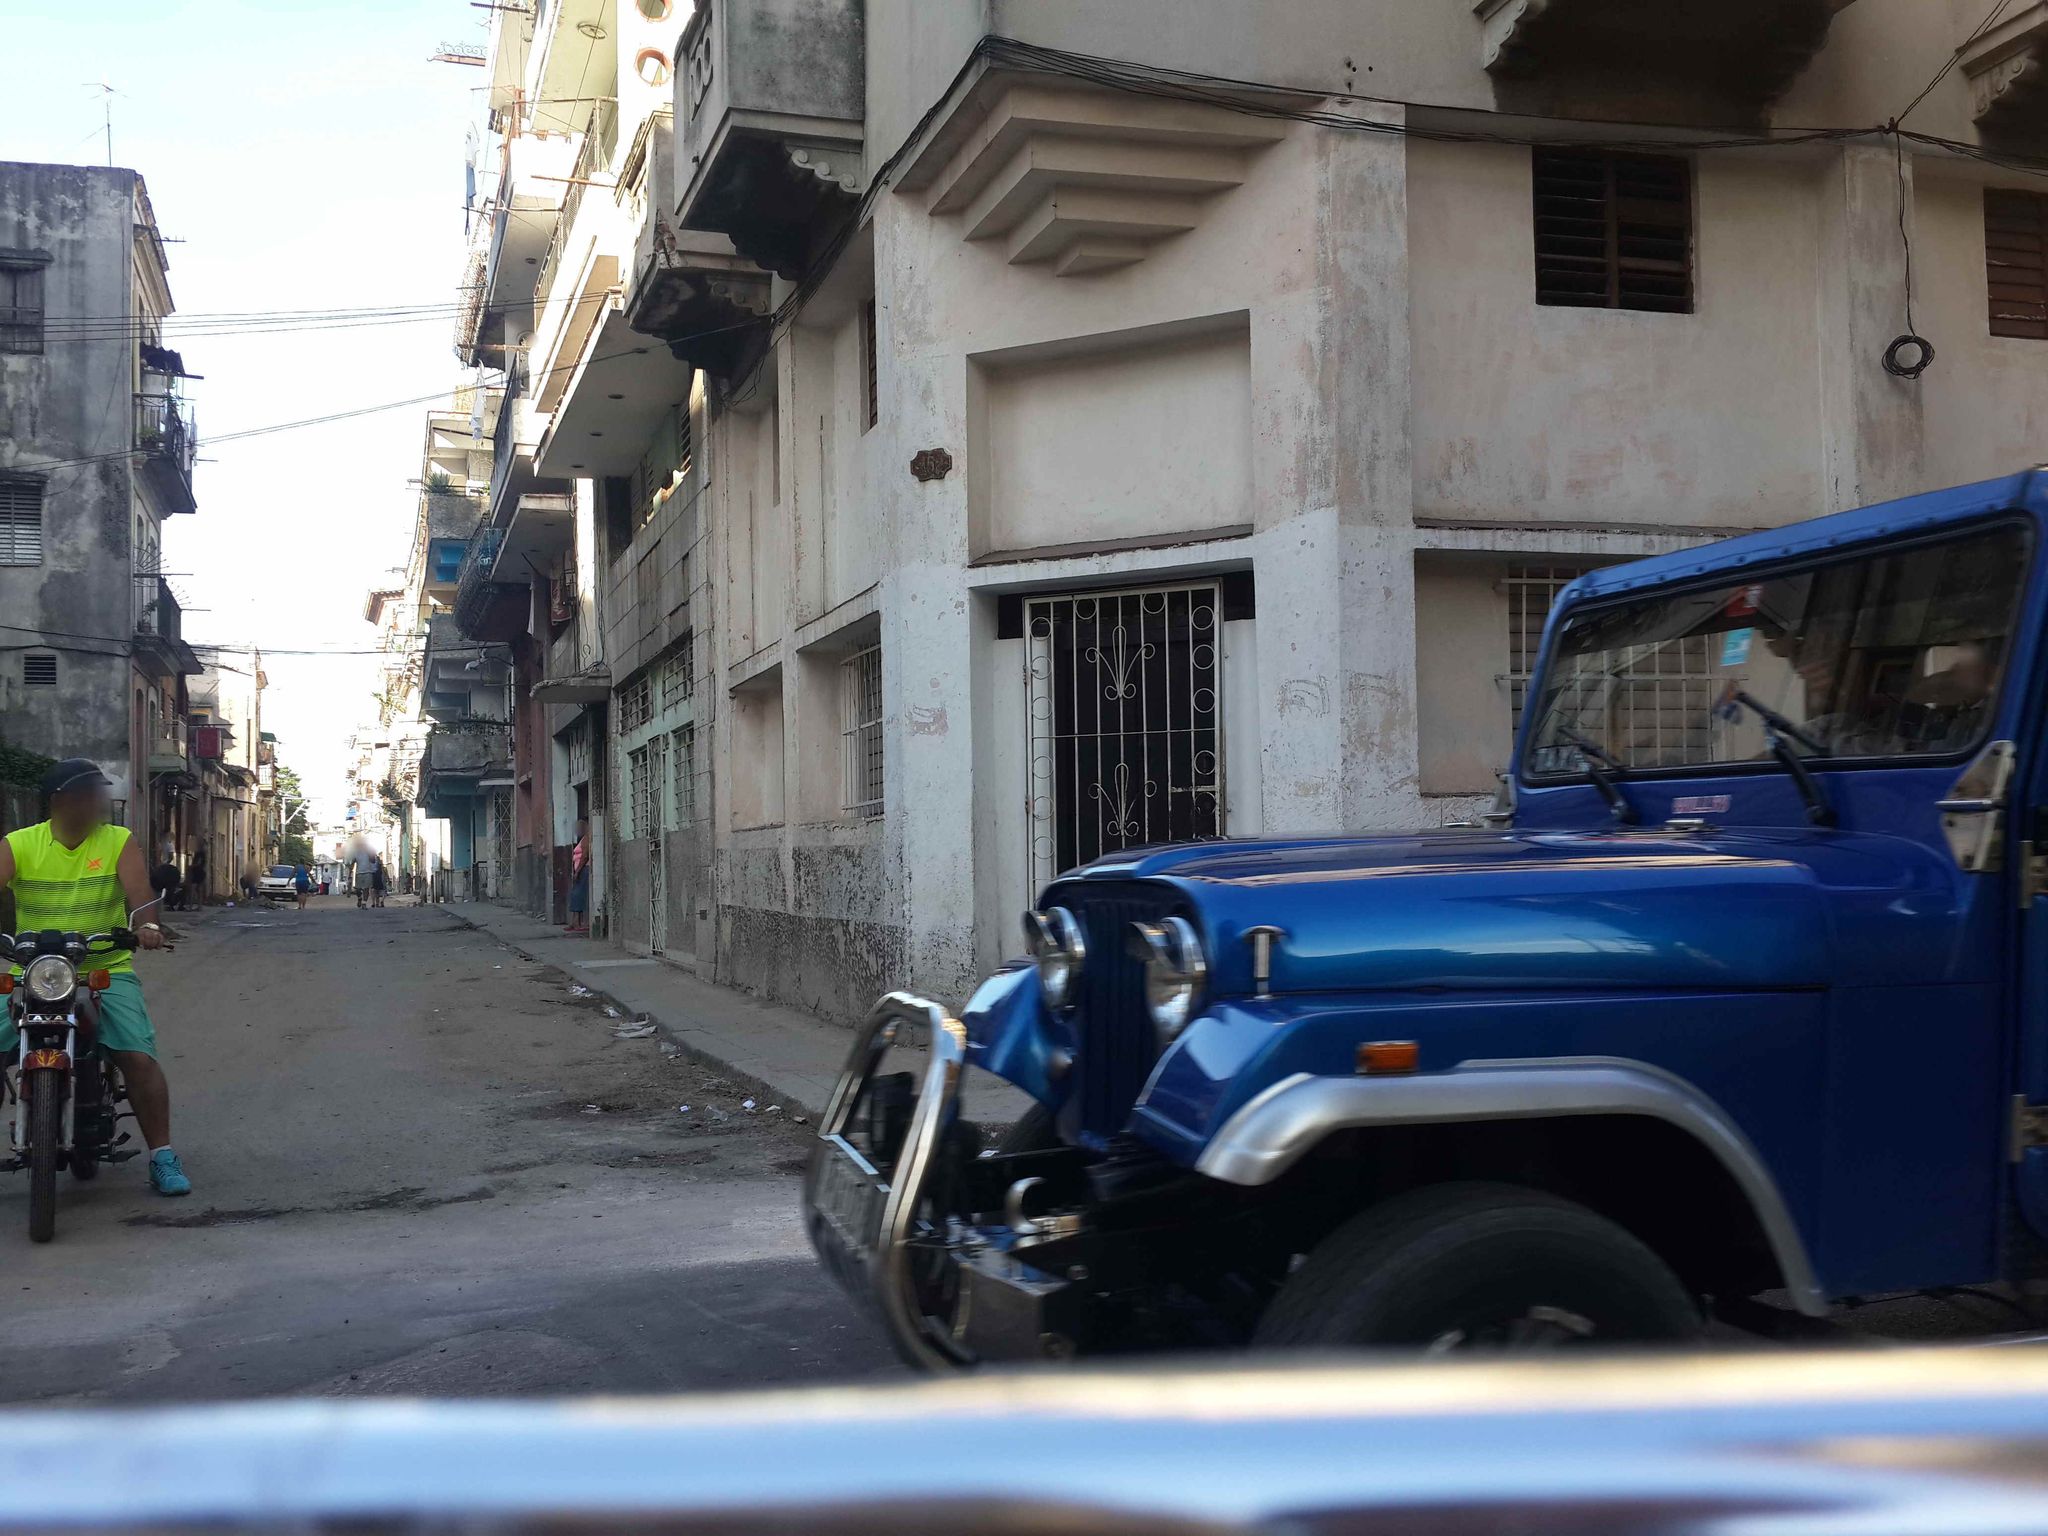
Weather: clear
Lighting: day
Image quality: good
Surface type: walking surface
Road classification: residential
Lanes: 2
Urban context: urban centre
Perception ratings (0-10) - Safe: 1.82, Lively: 4.79, Beautiful: 5.48, Boring: 4.64, Depressing: 7.1, Wealthy: 2.56